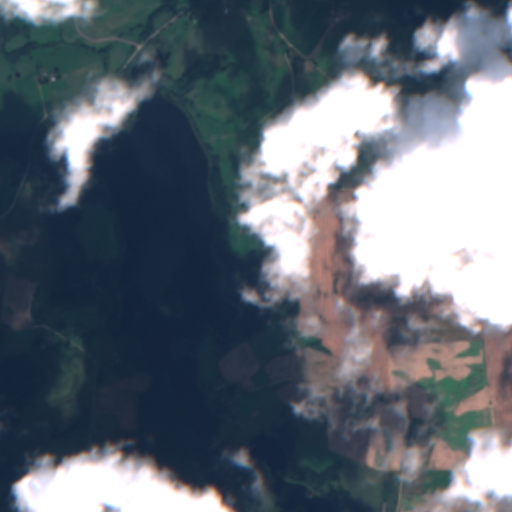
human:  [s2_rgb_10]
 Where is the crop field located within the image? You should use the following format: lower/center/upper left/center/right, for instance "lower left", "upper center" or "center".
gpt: The crop field is located in the lower right of the image.
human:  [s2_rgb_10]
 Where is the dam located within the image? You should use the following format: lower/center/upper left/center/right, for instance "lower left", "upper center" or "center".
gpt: The dam is located in the lower center of the image.
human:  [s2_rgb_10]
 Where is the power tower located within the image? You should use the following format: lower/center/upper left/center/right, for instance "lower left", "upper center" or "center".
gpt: The power tower is located in the upper left of the image.
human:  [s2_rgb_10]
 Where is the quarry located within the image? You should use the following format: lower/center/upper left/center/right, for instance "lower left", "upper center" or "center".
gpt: There is no quarry in the image.